【题型】填空题　【知识点】平面几何　【难度】medium
如图所示，在$\text{Rt} \triangle ABC$中，$\angle ABC = 90^\circ$，$AB = 8$，$BC = 6$，将$\triangle ABC$绕点$C$逆时针旋转$90^\circ$得到$\triangle A'B'C$，连接$AA'$，$BB'$，并延长$BB'$交$AA'$于点$D$，则$\angle ABD = \underline{\ \ \ \ \ }^\circ$，$B'D$的长为\underline{\ \ \ \ \ }。

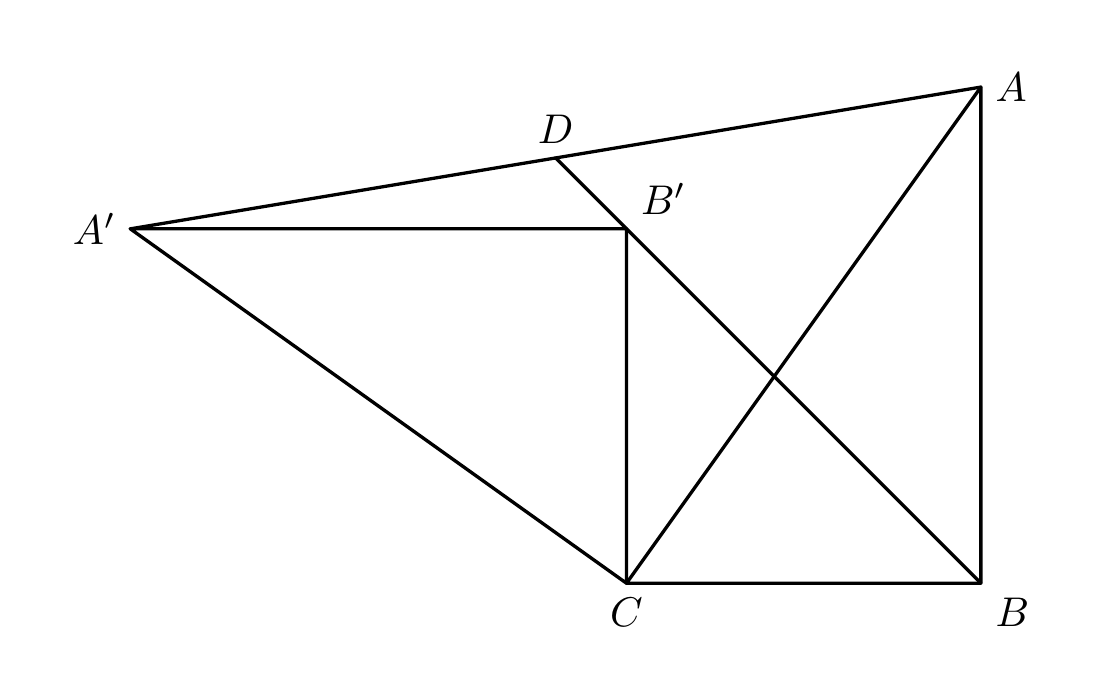
【解答】
【答案】$45$；$\sqrt{2}$

【解析】解：如图：过点$A'$作$A'E \perp BD$交$BD$的延长线于点$E$，

$\because$ 将$\triangle ABC$绕点$C$逆时针旋转$90^\circ$，得到$\triangle A'B'C$，连接$AA'$，$BB'$，并延长$BB'$交$AA'$于点$D$，
$\therefore \angle ACA' = \angle BCB' = 90^\circ$，$\angle B'A'C = \angle BAC$，$B'C = BC = 6$，$AB = A'B' = 8$，
$\therefore \angle BB'C = \angle B'BC = \angle AA'C = 45^\circ$，
$\therefore \angle ABD = \angle ABC - \angle CBB' = 90^\circ - 45^\circ = 45^\circ$，$\angle A'B'E = 90^\circ - 45^\circ = 45^\circ$，
$\therefore \triangle A'B'E$是等腰直角三角形，
$\therefore A'E = B'E = \sin45^\circ \cdot A'B' = \frac{\sqrt{2}}{2}A'B' = 4\sqrt{2}$，

$\therefore \angle DA'E = \angle B'A'E - \angle B'A'D$
$= \angle B'A'E - (\angle CA'A - \angle CA'B')$
$= \angle CA'B'$，

$\because \angle E = \angle A'B'C = 90^\circ$，
$\therefore \triangle DA'E \backsim \triangle CA'B'$，
$\therefore \frac{DE}{B'C} = \frac{A'E}{A'B'}$，即$\frac{DE}{6} = \frac{4\sqrt{2}}{8}$，解得：$DE = 3\sqrt{2}$，

$\therefore B'D = B'E - ED = 4\sqrt{2} - 3\sqrt{2} = \sqrt{2}$。

故答案为：$45$，$\sqrt{2}$。
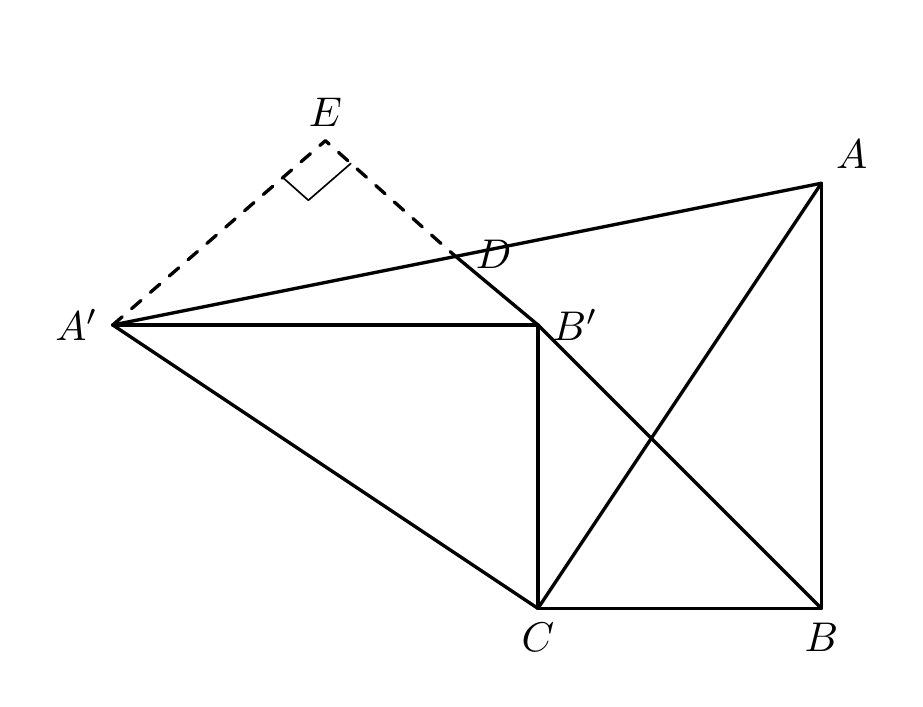